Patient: sex F, age 39
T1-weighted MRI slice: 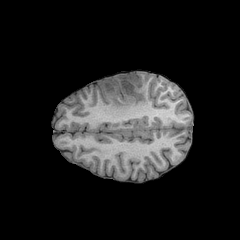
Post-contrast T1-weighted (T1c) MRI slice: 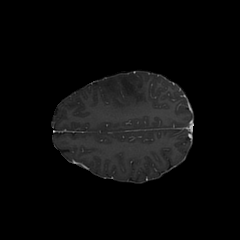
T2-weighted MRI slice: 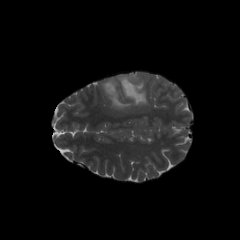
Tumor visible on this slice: yes
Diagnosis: Astrocytoma, IDH-mutant
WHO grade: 2